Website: bh-photo
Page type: receipt
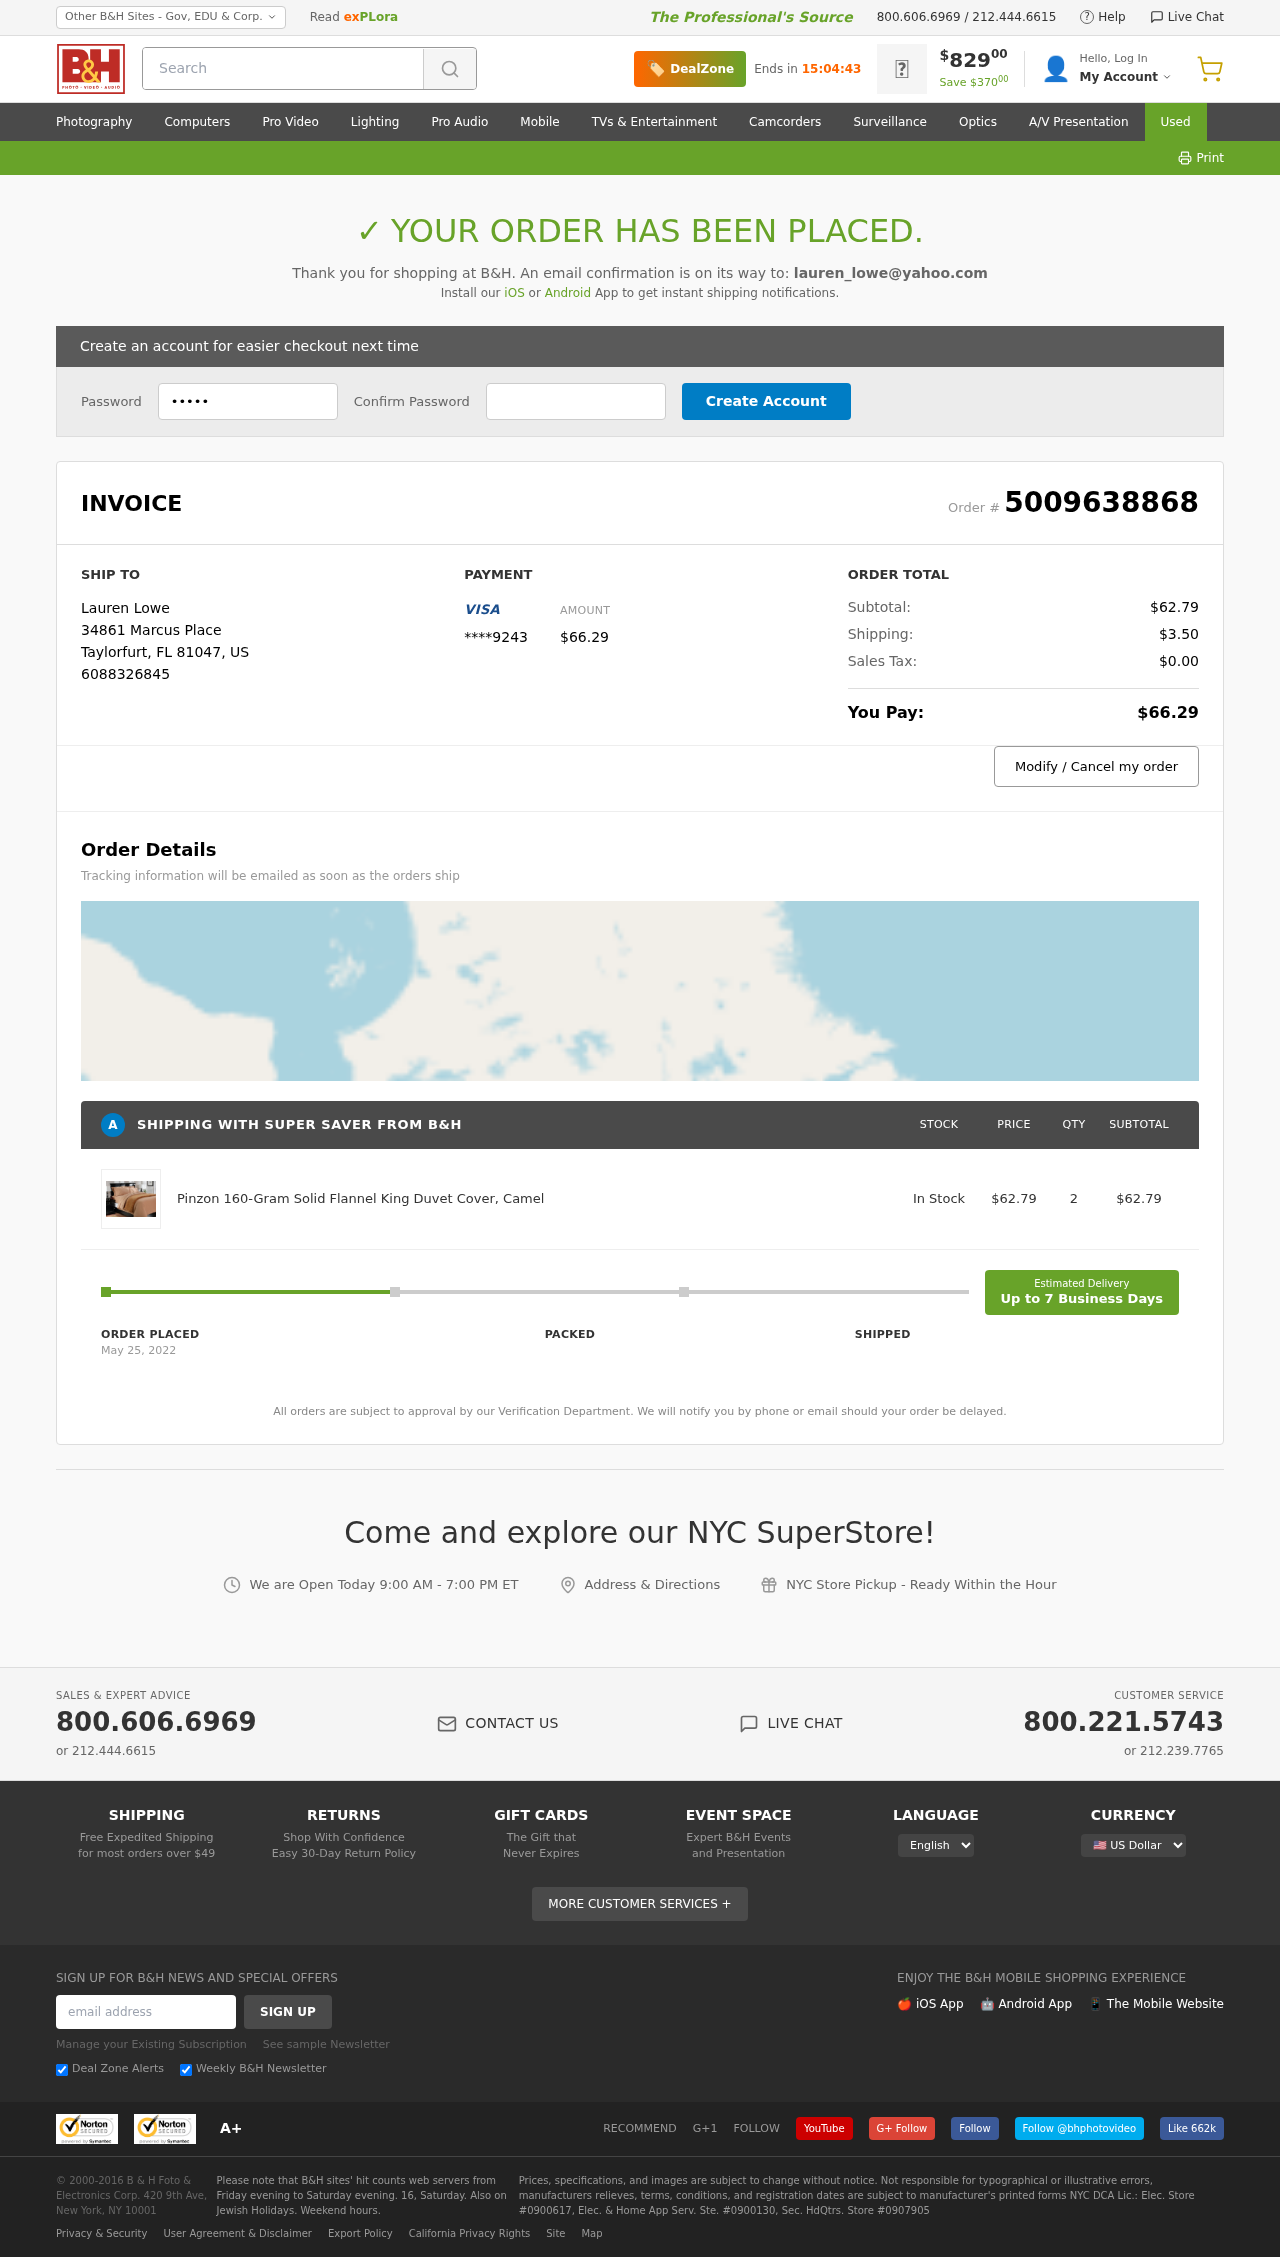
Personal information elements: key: PII_CARD_LAST4
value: ****9243
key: PII_CITY
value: Taylorfurt
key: PII_COUNTRY_CODE
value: US
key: PII_EMAIL
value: lauren_lowe@yahoo.com
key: PII_FULLNAME
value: Lauren Lowe
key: PII_PHONE
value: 6088326845
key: PII_POSTCODE
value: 81047
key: PII_STATE_ABBR
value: FL
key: PII_STREET
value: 34861 Marcus Place
Product elements: key: PRODUCT1_NAME
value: Pinzon 160-Gram Solid Flannel King Duvet Cover, Camel
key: PRODUCT1_PRICE
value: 62.79
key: PRODUCT1_QUANTITY
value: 2
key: PRODUCT1_SUBTOTAL
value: $62.79
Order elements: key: ORDER_ID
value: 5009638868
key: ORDER_TOTAL
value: $66.29
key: ORDER_SUBTOTAL
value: $62.79
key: ORDER_SHIPPING_COST
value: $3.50
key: ORDER_TAX
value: $0.00
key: ORDER_DATE
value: May 25, 2022
Search elements: key: HEADER_SEARCH
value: Search